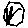
Label: hexagon